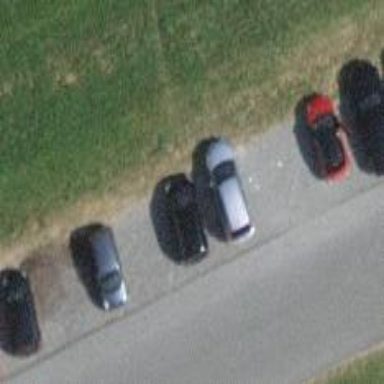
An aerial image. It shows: Street-side parking area with gravel surface.